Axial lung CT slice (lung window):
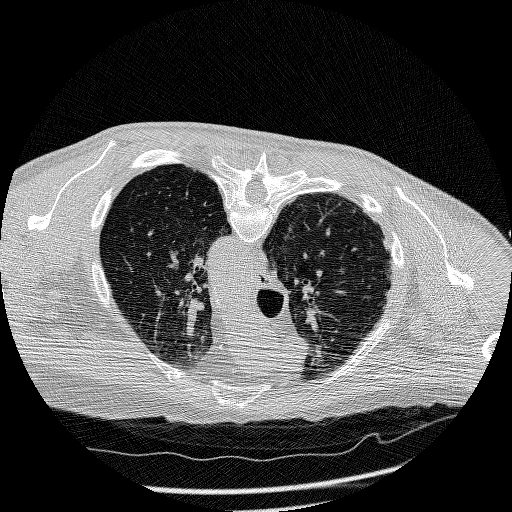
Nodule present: no